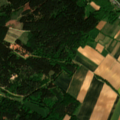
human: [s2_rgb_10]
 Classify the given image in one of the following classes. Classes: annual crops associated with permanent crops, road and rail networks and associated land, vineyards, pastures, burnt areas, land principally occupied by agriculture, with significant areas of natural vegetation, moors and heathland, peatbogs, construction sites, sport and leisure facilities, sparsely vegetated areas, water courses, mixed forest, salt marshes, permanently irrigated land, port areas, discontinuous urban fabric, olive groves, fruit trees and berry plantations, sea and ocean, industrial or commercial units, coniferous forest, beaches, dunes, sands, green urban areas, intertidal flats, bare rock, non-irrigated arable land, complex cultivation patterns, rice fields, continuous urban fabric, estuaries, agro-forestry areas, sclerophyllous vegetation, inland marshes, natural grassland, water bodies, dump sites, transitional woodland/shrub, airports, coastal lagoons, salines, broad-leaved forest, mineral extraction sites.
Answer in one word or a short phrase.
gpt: non-irrigated arable land, complex cultivation patterns, coniferous forest, mixed forest